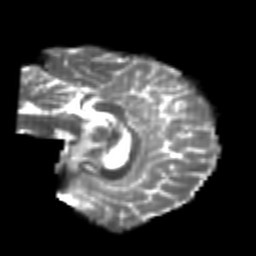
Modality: T2w
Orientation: sagittal
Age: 24
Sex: female
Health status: healthy
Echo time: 0.074 s